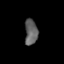
Tissue: prostate
Cell type: Endothelial cells
Senescence score: 0.7457
Nuclear area (px): 323
Mean DAPI intensity: 96.728